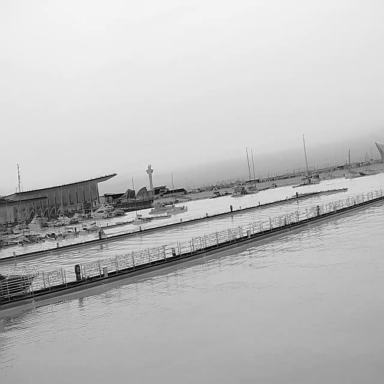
There are six objects shown in the infrared image, including a canoe, and five sailboats.